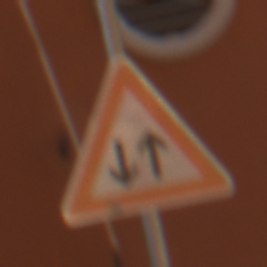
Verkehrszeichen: Gegenverkehr
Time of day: MorningAfternoon
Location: Outdoor (Urban)
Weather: Clear
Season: NotSpecified
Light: Natural